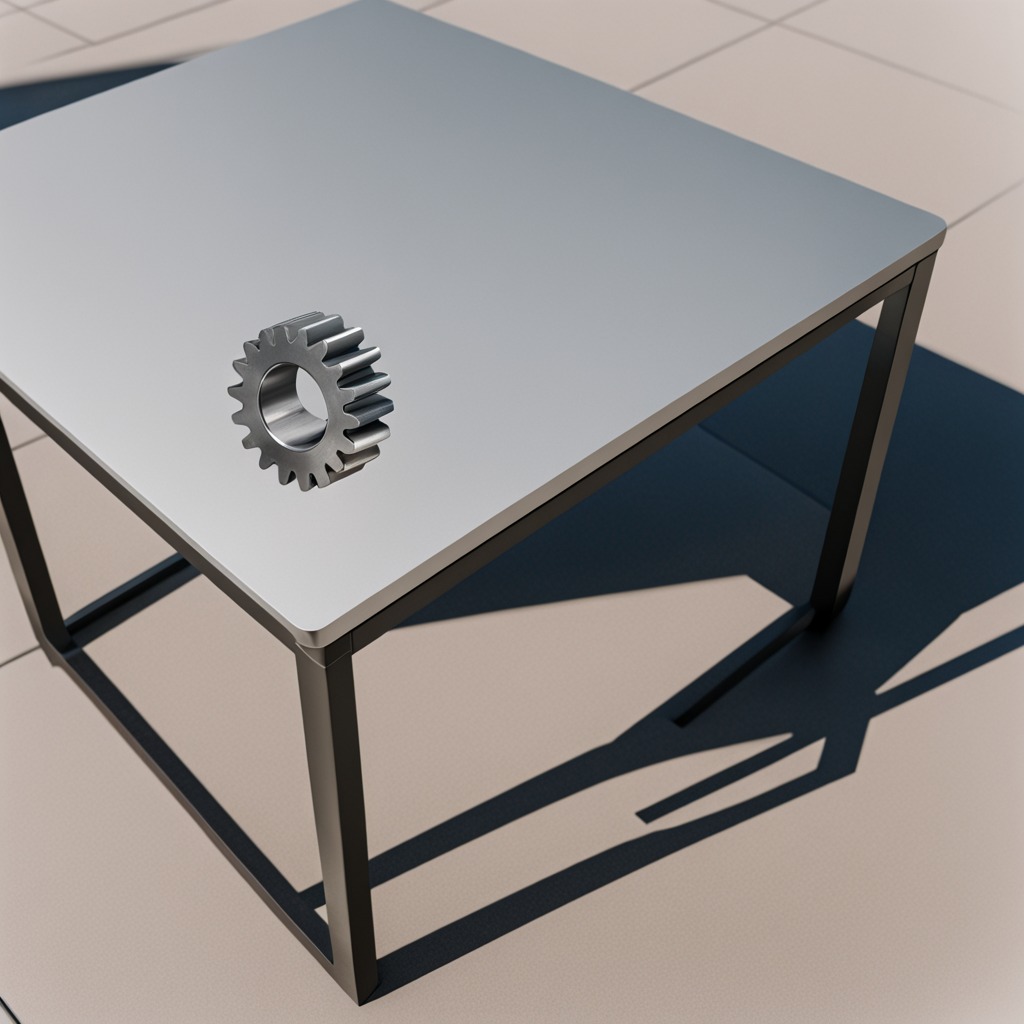
A steel gear with teeth lies on the table.